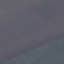
Land use / land cover: SeaLake